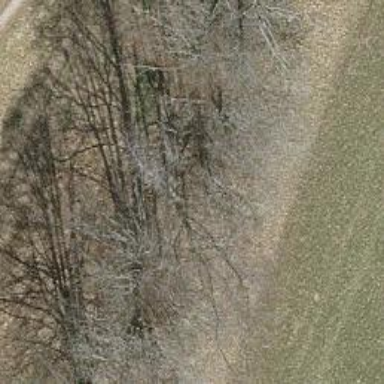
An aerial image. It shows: Single tag "natural: tree."